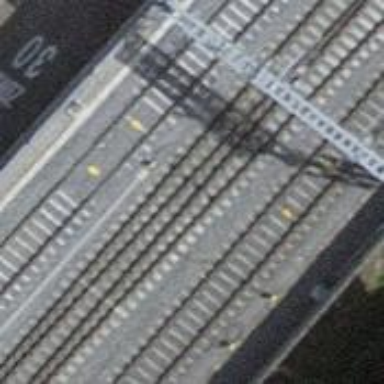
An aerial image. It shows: Single railway track with electrified contact line.